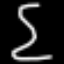
Label: hourglass